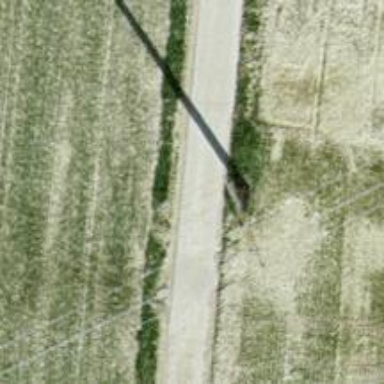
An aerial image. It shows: Power pole.